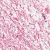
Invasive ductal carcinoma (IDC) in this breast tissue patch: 0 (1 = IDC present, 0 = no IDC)